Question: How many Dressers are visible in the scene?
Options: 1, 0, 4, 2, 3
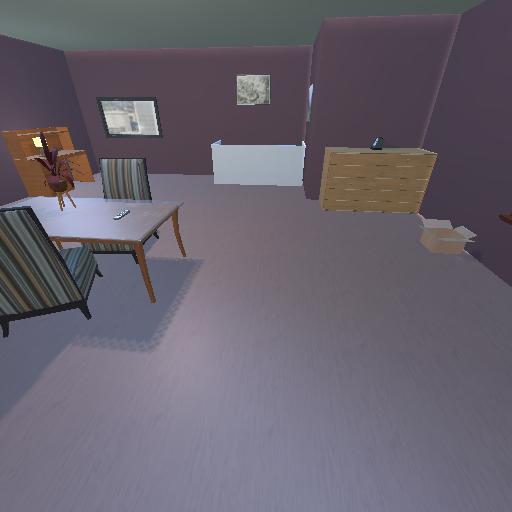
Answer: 1